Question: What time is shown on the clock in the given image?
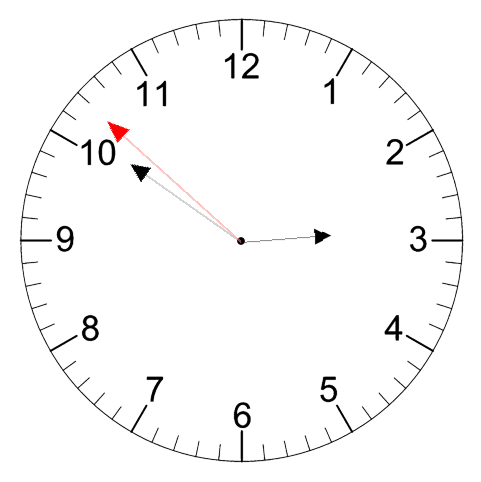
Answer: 02:50:52